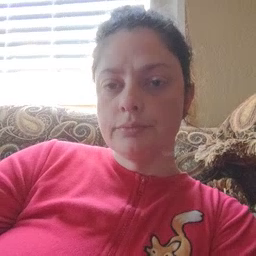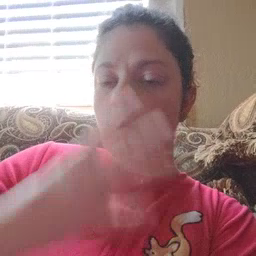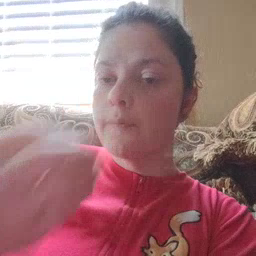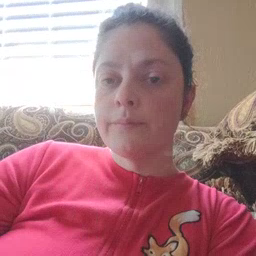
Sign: wolf